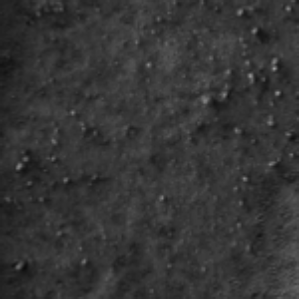
Label: frost